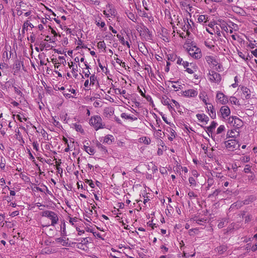
Tumor epithelial tissue: yes
Tumor-associated stroma tissue: yes
Normal tissue: no